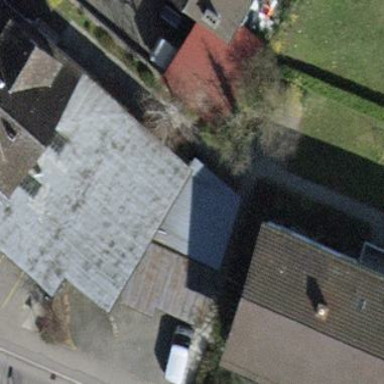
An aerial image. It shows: View of roof of building.